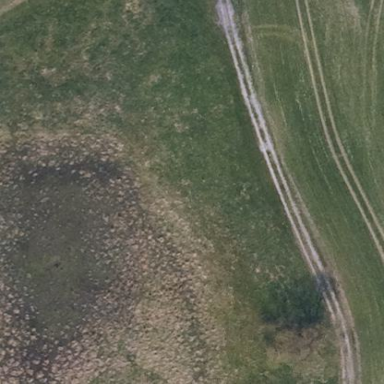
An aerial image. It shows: Wet meadow in wetland area.